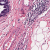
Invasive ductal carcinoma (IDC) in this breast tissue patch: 0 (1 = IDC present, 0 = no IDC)